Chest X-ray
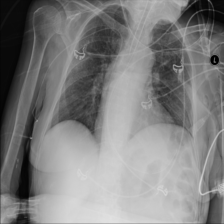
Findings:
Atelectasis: negative
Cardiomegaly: negative
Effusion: negative
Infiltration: negative
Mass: negative
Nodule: negative
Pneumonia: negative
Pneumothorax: negative
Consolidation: negative
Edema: negative
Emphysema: negative
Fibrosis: negative
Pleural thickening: negative
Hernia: negative